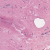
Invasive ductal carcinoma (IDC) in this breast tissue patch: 0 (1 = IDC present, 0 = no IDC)